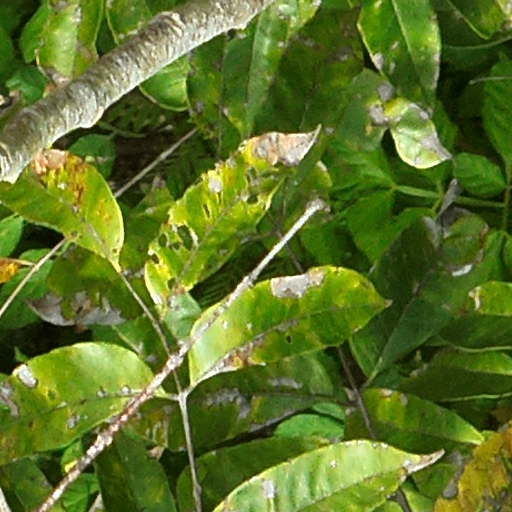
Species: Spondias mombin
GBIF accepted scientific name: Spondias mombin
Crown area (m\u00b2): 137.202